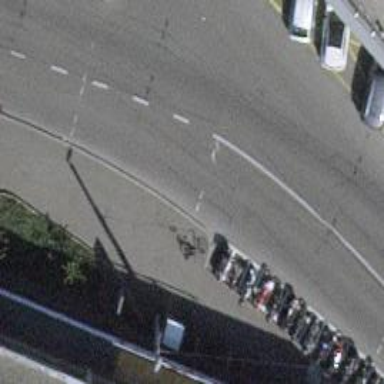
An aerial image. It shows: Bicycle parking area with stands.